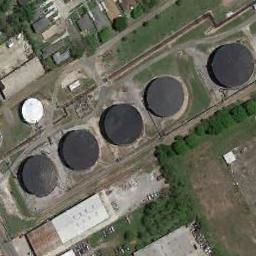
Label: storage tanks